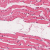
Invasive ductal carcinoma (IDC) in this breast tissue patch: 0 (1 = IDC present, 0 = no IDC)